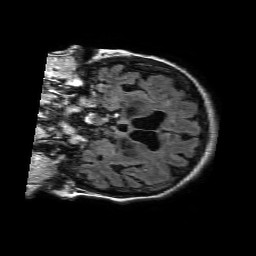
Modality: FLAIR
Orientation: coronal
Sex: female
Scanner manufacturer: philips
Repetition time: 11 s
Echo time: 0.125 s